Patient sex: F
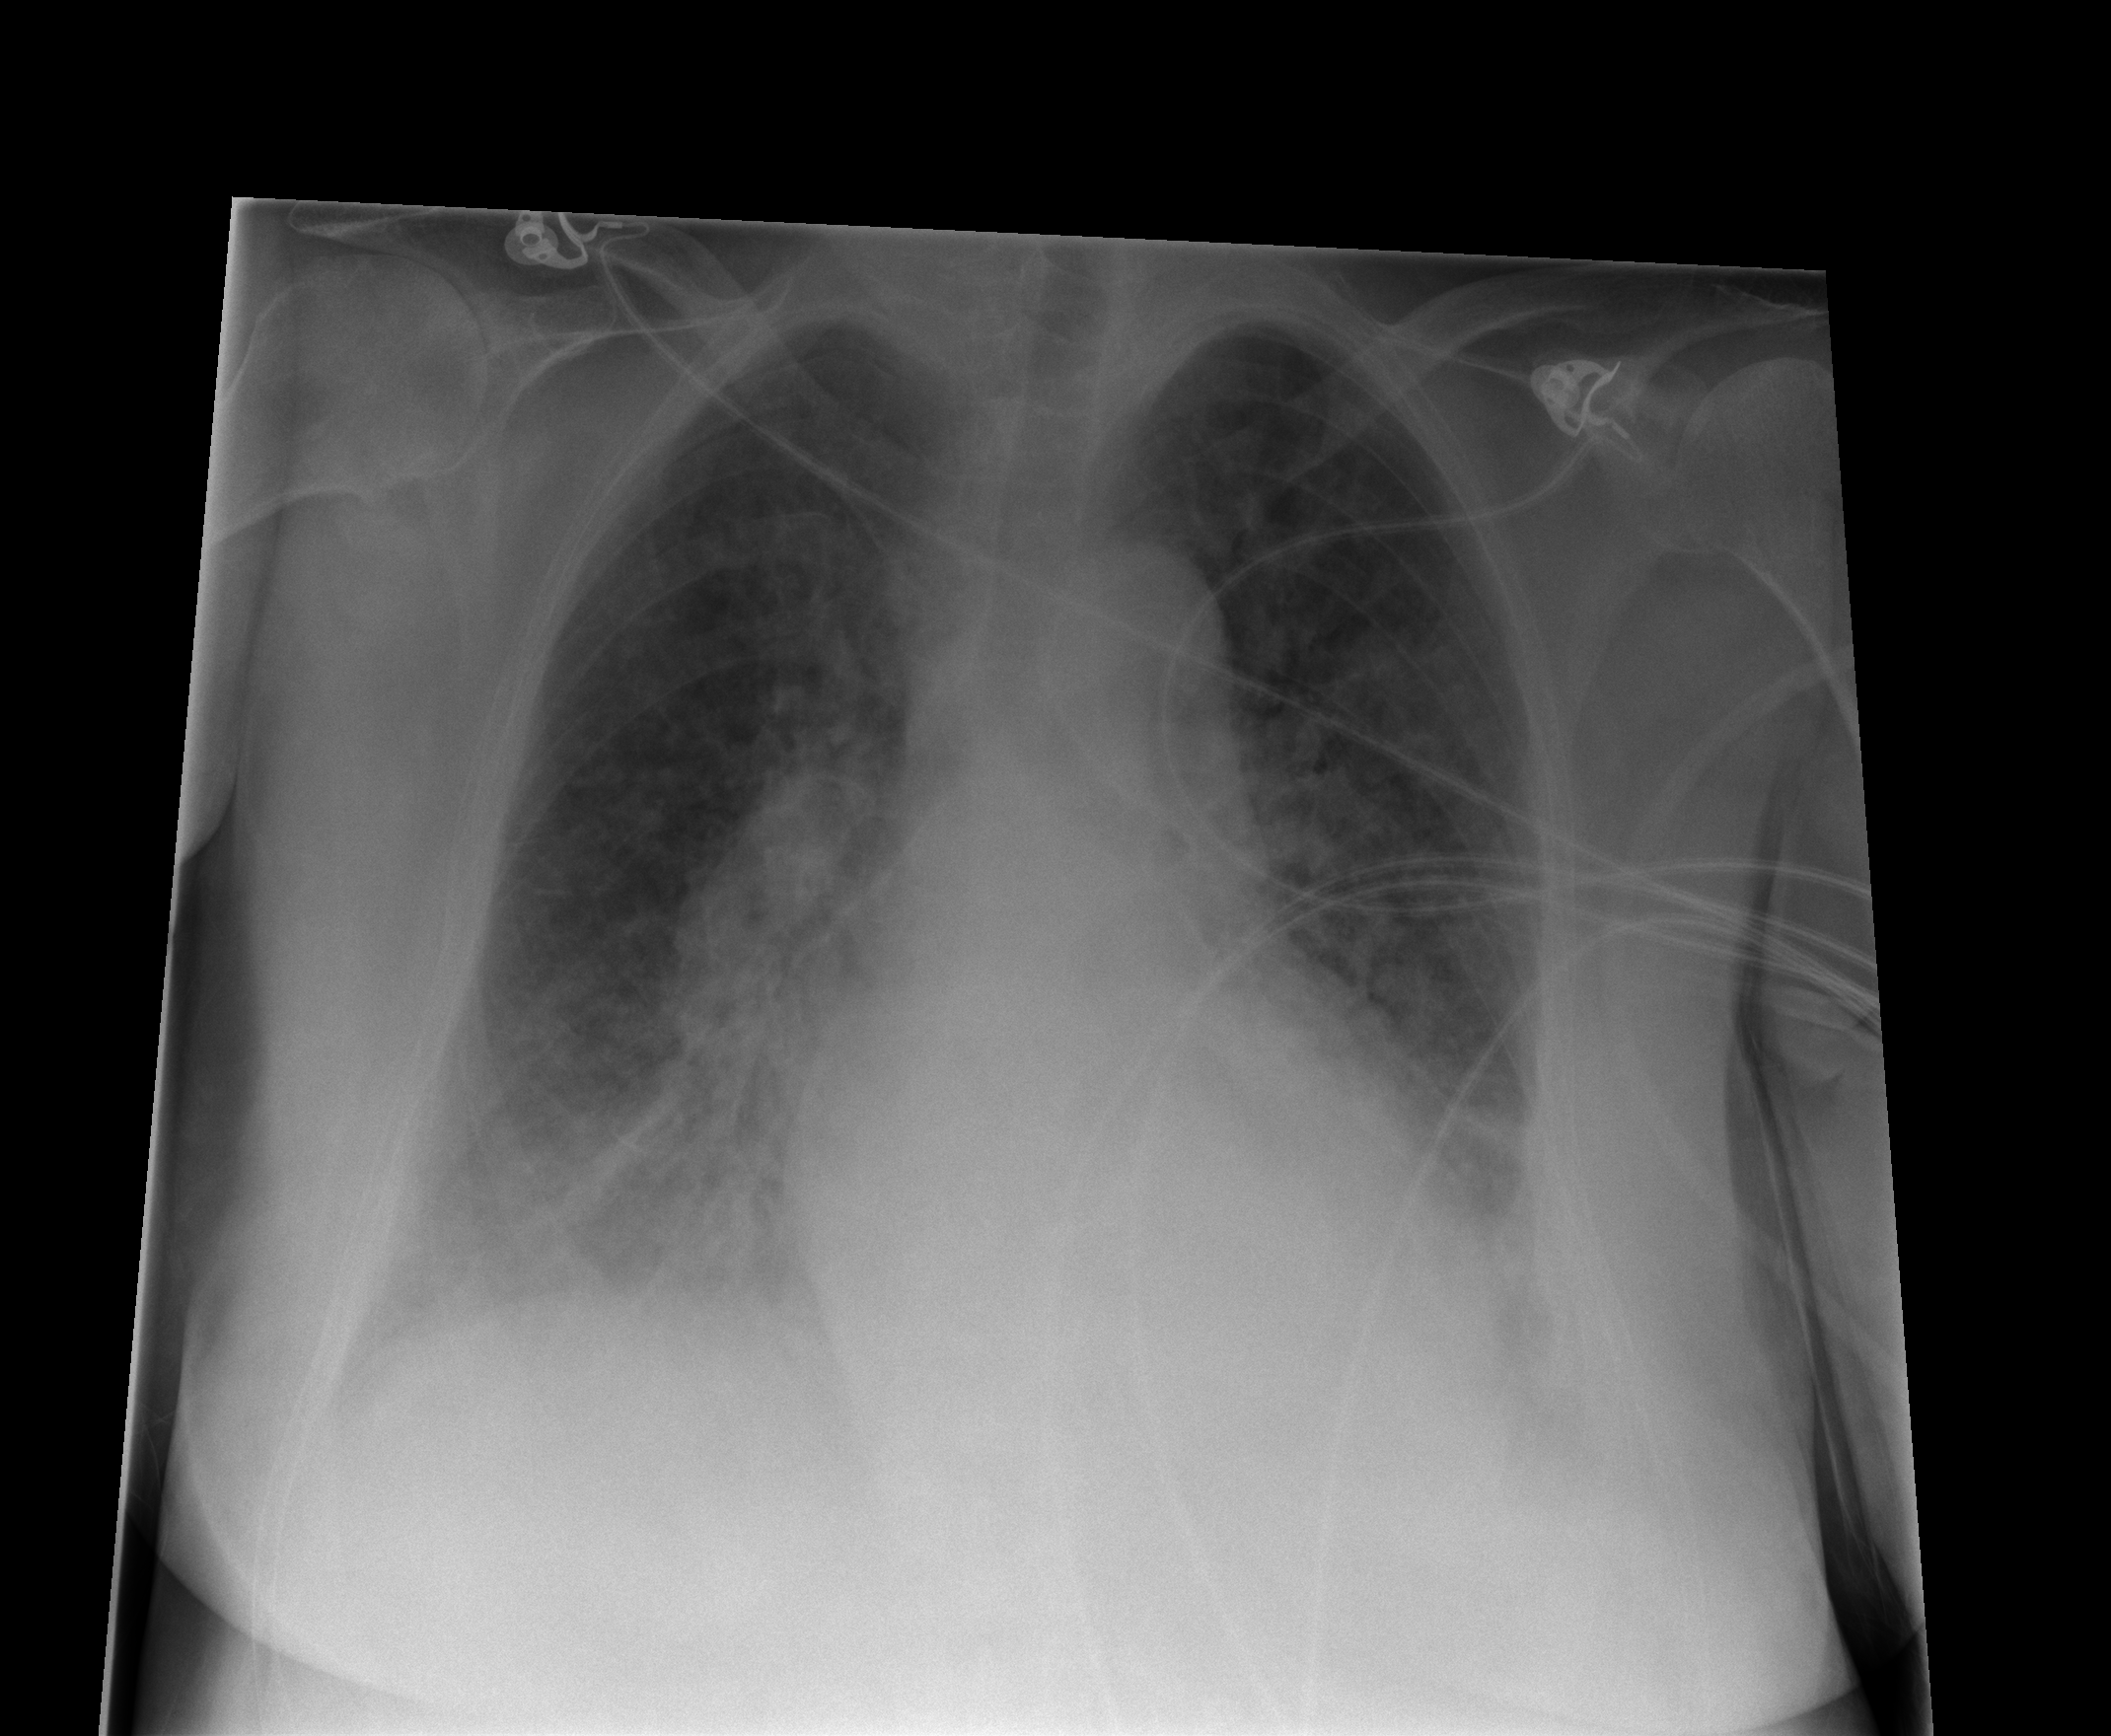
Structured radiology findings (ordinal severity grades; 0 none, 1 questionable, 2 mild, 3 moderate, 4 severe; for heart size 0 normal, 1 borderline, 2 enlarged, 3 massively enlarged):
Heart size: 1
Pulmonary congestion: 3
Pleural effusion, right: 2
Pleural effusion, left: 2
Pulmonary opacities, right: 0
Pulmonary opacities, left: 0
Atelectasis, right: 2
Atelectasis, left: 2